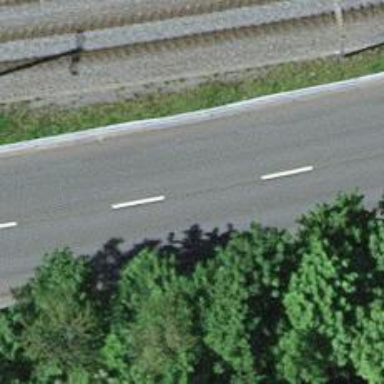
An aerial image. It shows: Asphalt road classified as primary highway.